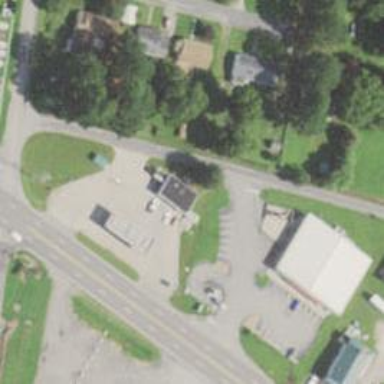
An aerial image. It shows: Convenience shop.